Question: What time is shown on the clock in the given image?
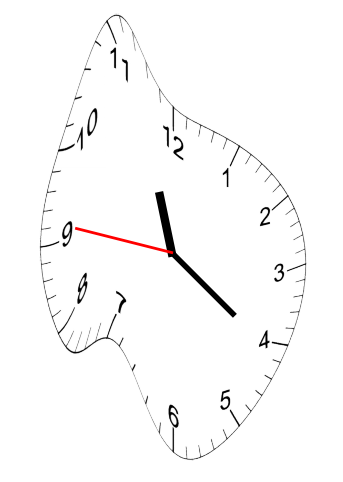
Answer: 11:20:46